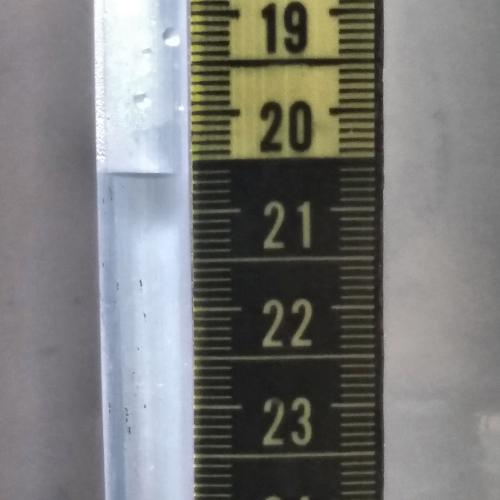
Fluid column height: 20.6 cm